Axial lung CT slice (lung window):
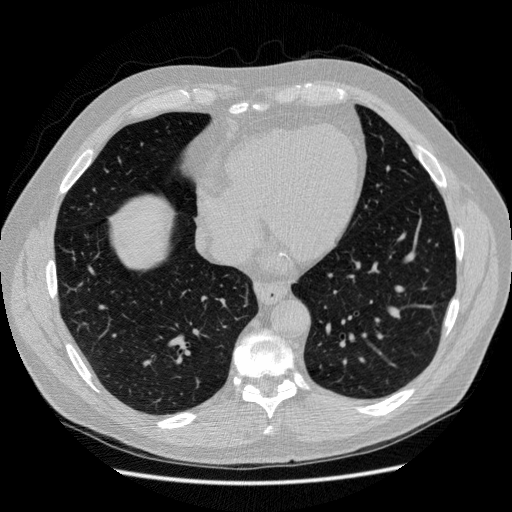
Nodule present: no